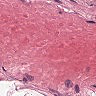
Metastatic tissue present: no